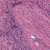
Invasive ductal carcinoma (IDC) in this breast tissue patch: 1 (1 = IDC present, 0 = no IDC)